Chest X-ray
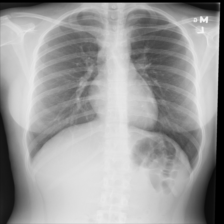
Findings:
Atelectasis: negative
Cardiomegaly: negative
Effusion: negative
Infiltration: negative
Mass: negative
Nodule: negative
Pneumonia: negative
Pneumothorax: negative
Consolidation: negative
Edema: negative
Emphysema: negative
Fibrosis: negative
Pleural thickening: negative
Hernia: negative